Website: crate-barrel
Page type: account-selection
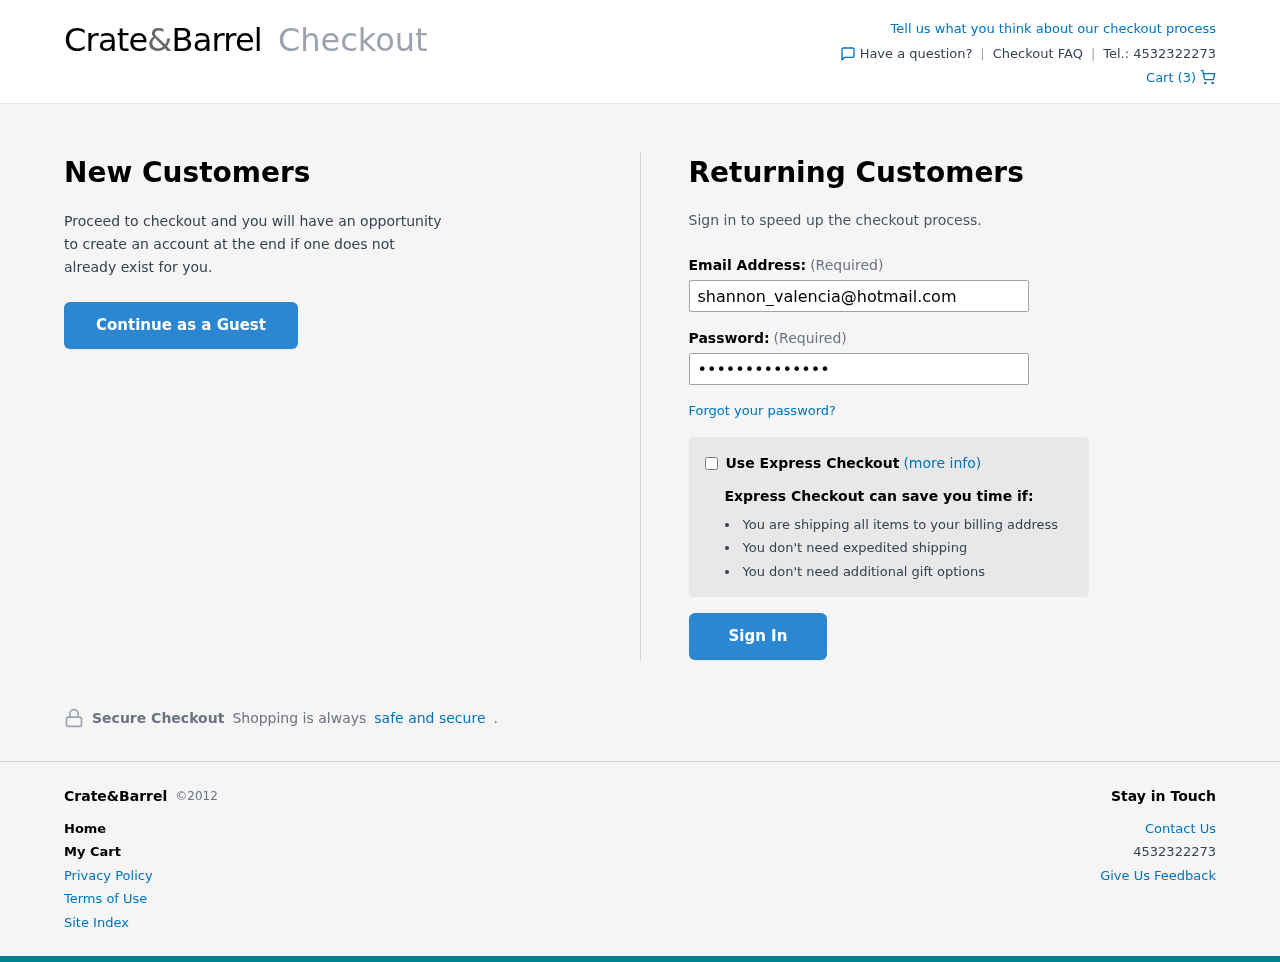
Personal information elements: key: PII_EMAIL
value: shannon_valencia@hotmail.com
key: PII_PHONE
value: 4532322273
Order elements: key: ORDER_NUM_ITEMS
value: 3